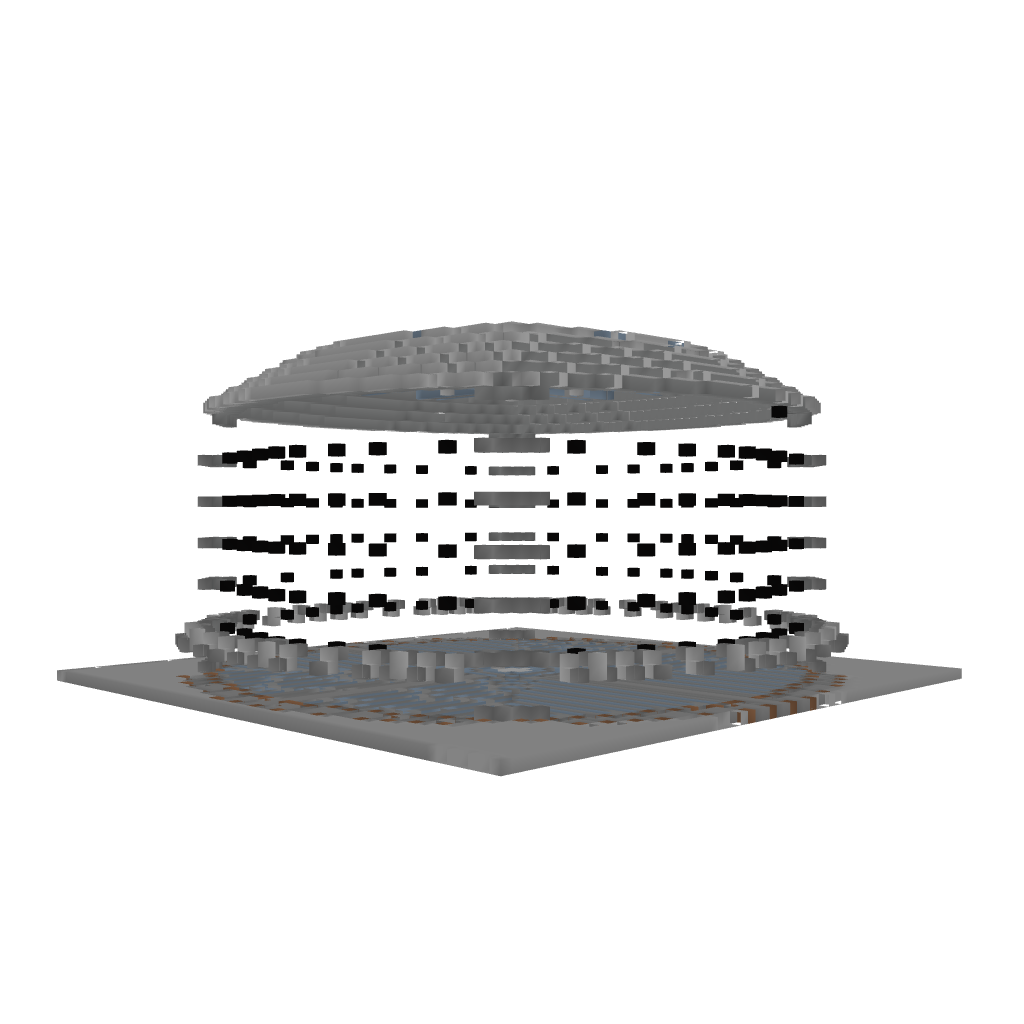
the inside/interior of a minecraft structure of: PvP Arena